Field crop: tomato
Growth stage: 1
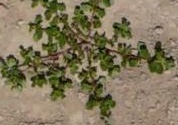
Species: portulaca